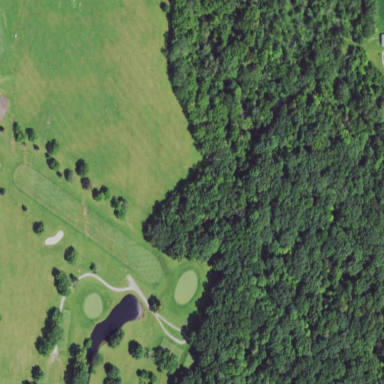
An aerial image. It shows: Golf fairway surrounded by grass.